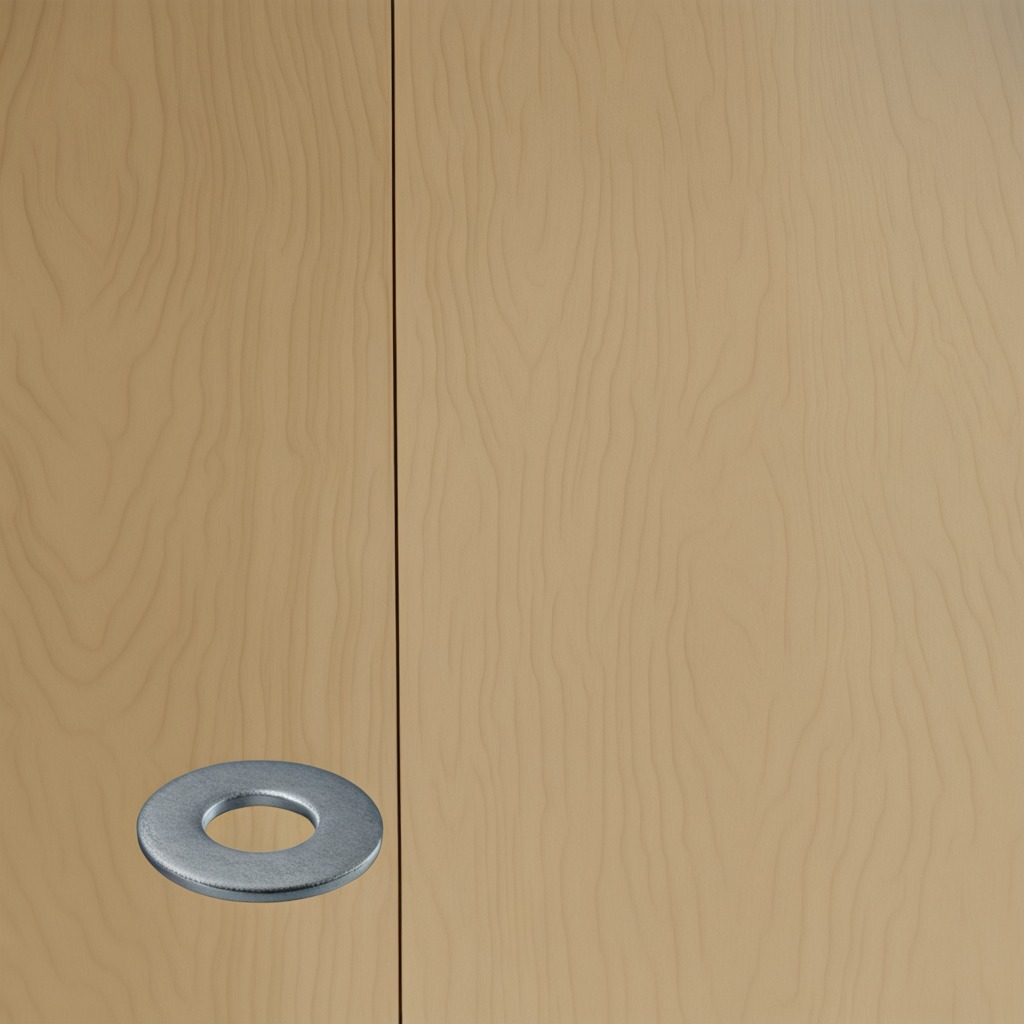
A flat metal washer is lying on the plywood surface in a paint workshop lit by afternoon window light.